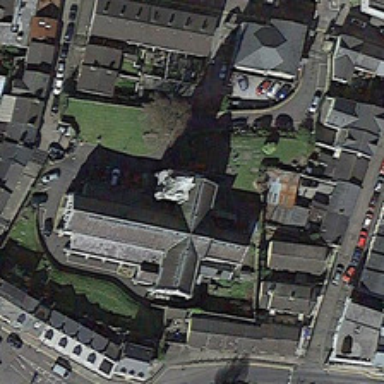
We can see a church including a cross shaped building and a tower in a block  together with other buildings and parked cars .